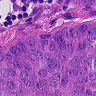
Metastatic tissue present: yes